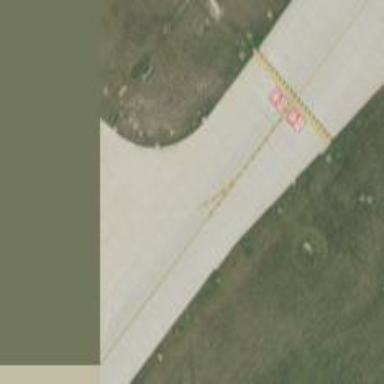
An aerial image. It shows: Image of taxiway at airport.